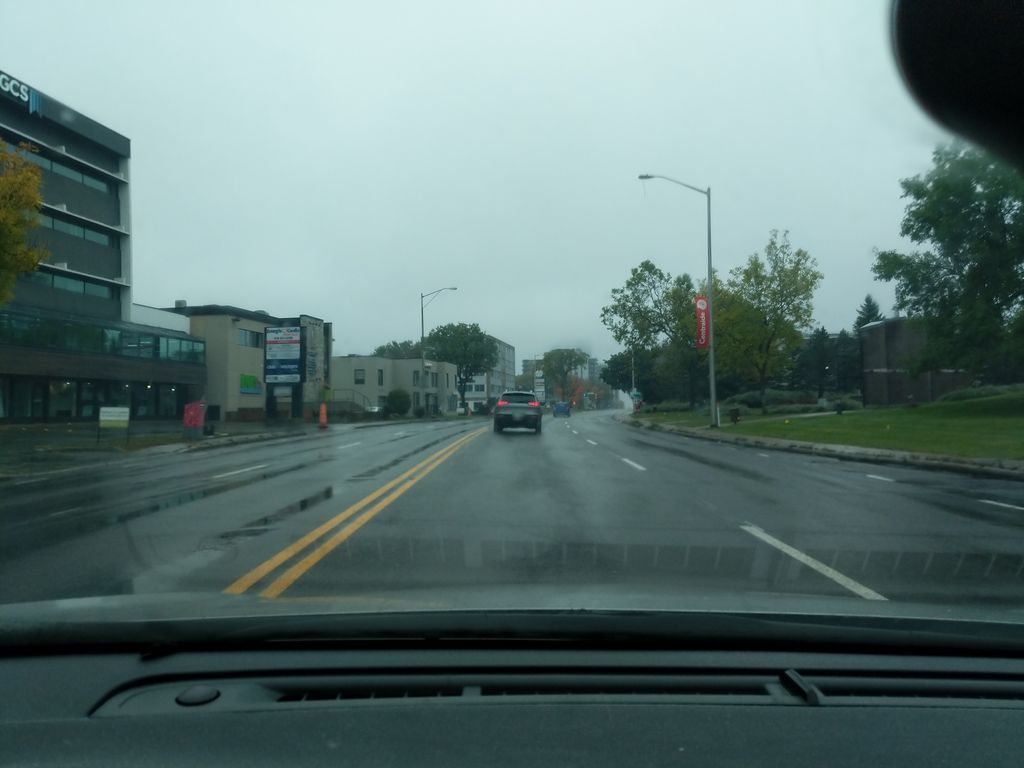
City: quebec_city